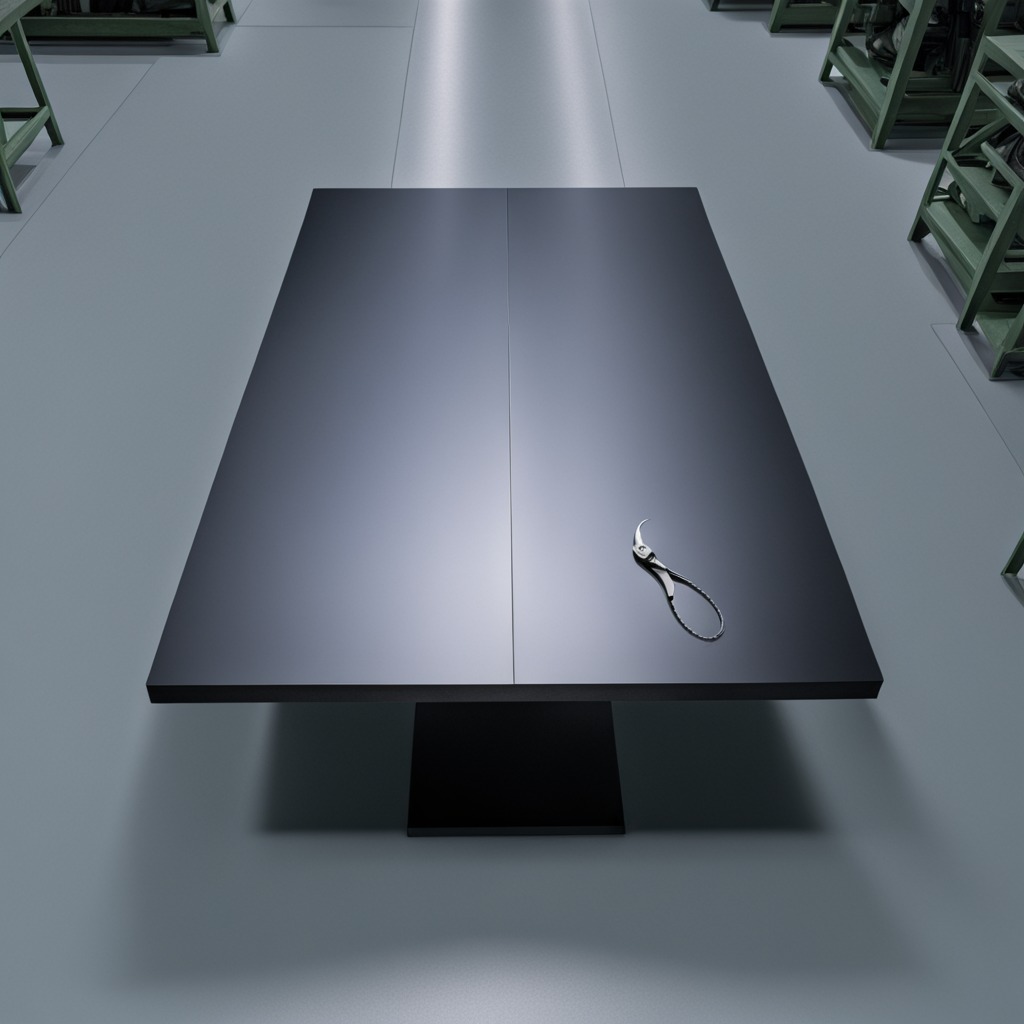
A plier is lying on the tabletop in the basement.